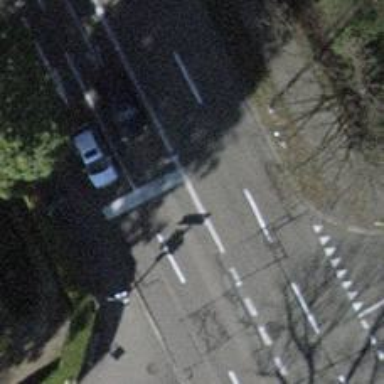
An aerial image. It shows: Road with traffic signals.